Question: I'm trying to create a on canvas, with an arc, and my geometry skills are rusty.
To start, I created an origin point somewhere in the middle of the canvas, (X1, Y1)
Then I create get the Mouse Position (Xm, Ym)
Now if I make an imaginary line from to , then should be the point that bisects the arc with a new smaller origin point which is in the direction of the , that will define the arc with a static radius (say 20). All three points , and the smaller Radius should form a straight line.
I want it to cut through the centre of the arc with a static radius (say 20) regardless of how close of far the mouse is from Origin.
So, if you imagine a clock. If the middle part where the hands connect is .
- - - - -
And the mouse is on top of that Arc.
For my question, specifically it's not so much the how to get points, or mouseevents or anything, but assuming I have {X1,Y1} and {Xm,Ym}, what is the math needed to make an arc as described above?
Or for the JS/jQuery experts, the arc() params?
: a very poor photoshop render

The bottom right one has a mouse added to show generally where the mouse pointer is at the time the arc/curve is drawn.
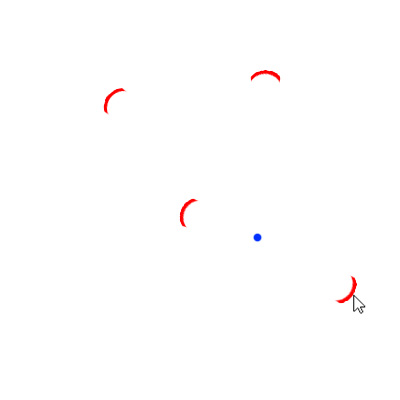
Answer: You can draw a series of arc's to form your flower.
Hint: If you want your petals to be less round and more curved, you might use 'quadraticCurveTo' instead of arcs to draw the outside of the petals.
Good luck with your project!
'''
var canvas=document.getElementById("canvas");
var ctx=canvas.getContext("2d");
var cw=canvas.width;
var ch=canvas.height;
var cx=150;
var cy=150;
var radius=50;
var PI=Math.PI;
var startAngle=0-PI/8;
var sweepAngle=PI/4;
var nextTime=0;
var delay=250;
requestAnimationFrame(animate);
function draw(){
ctx.clearRect(0,0,cw,ch);
ctx.beginPath();
ctx.arc(cx,cy,5,0,PI*2);
ctx.closePath();
ctx.fill();
ctx.beginPath();
ctx.arc(cx,cy,radius,startAngle,startAngle+sweepAngle);
ctx.stroke();
}
function animate(time){
requestAnimationFrame(animate);
if(time>nextTime){
draw();
startAngle+=PI*2/30;
nextTime+=delay;
}
}
'''
'''
body{ background-color: ivory; padding:10px; }
#canvas{border:1px solid red;}
'''
'''
<canvas id="canvas" width=300 height=300></canvas>
'''
Yep, I think you've got it!
Start with the mouse position 'mcx,mcy'.
Define an angle that a smaller circle centerpoint is versus the mouse position 'radianAngle'.
Define how far that small centerpoint is away from the mouse centerpoint 'radius'.
Calculate the centerpoint of the small circle:
'''
var scx = mcx + radius*Math.cos(radianAngle);
var scy = mcy + radius*Math.sin(radianAngle);
'''
Define the radius of the smaller circle 'smallRadius'.
Define the total sweepAngle you want on the smaller arc 'sweepAngle'.
Define the starting & ending angles of the arc on your small circle. This is actually easy because you want the small arc to "point" at the mouse point. Hint: The center of the small arc must always be the at the midpoint of the 'radianAngle'. Therefore, the 'startingAngle' = '( radianAngle - sweepAngle/2'.
So finally your small angle that "points" to the mouse becomes:
'''
ctx.arc( scx,scy, smallRadius, startingAngle, startingAngle+sweepAngle );
'''
Cheers!